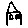
Label: house